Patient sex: M
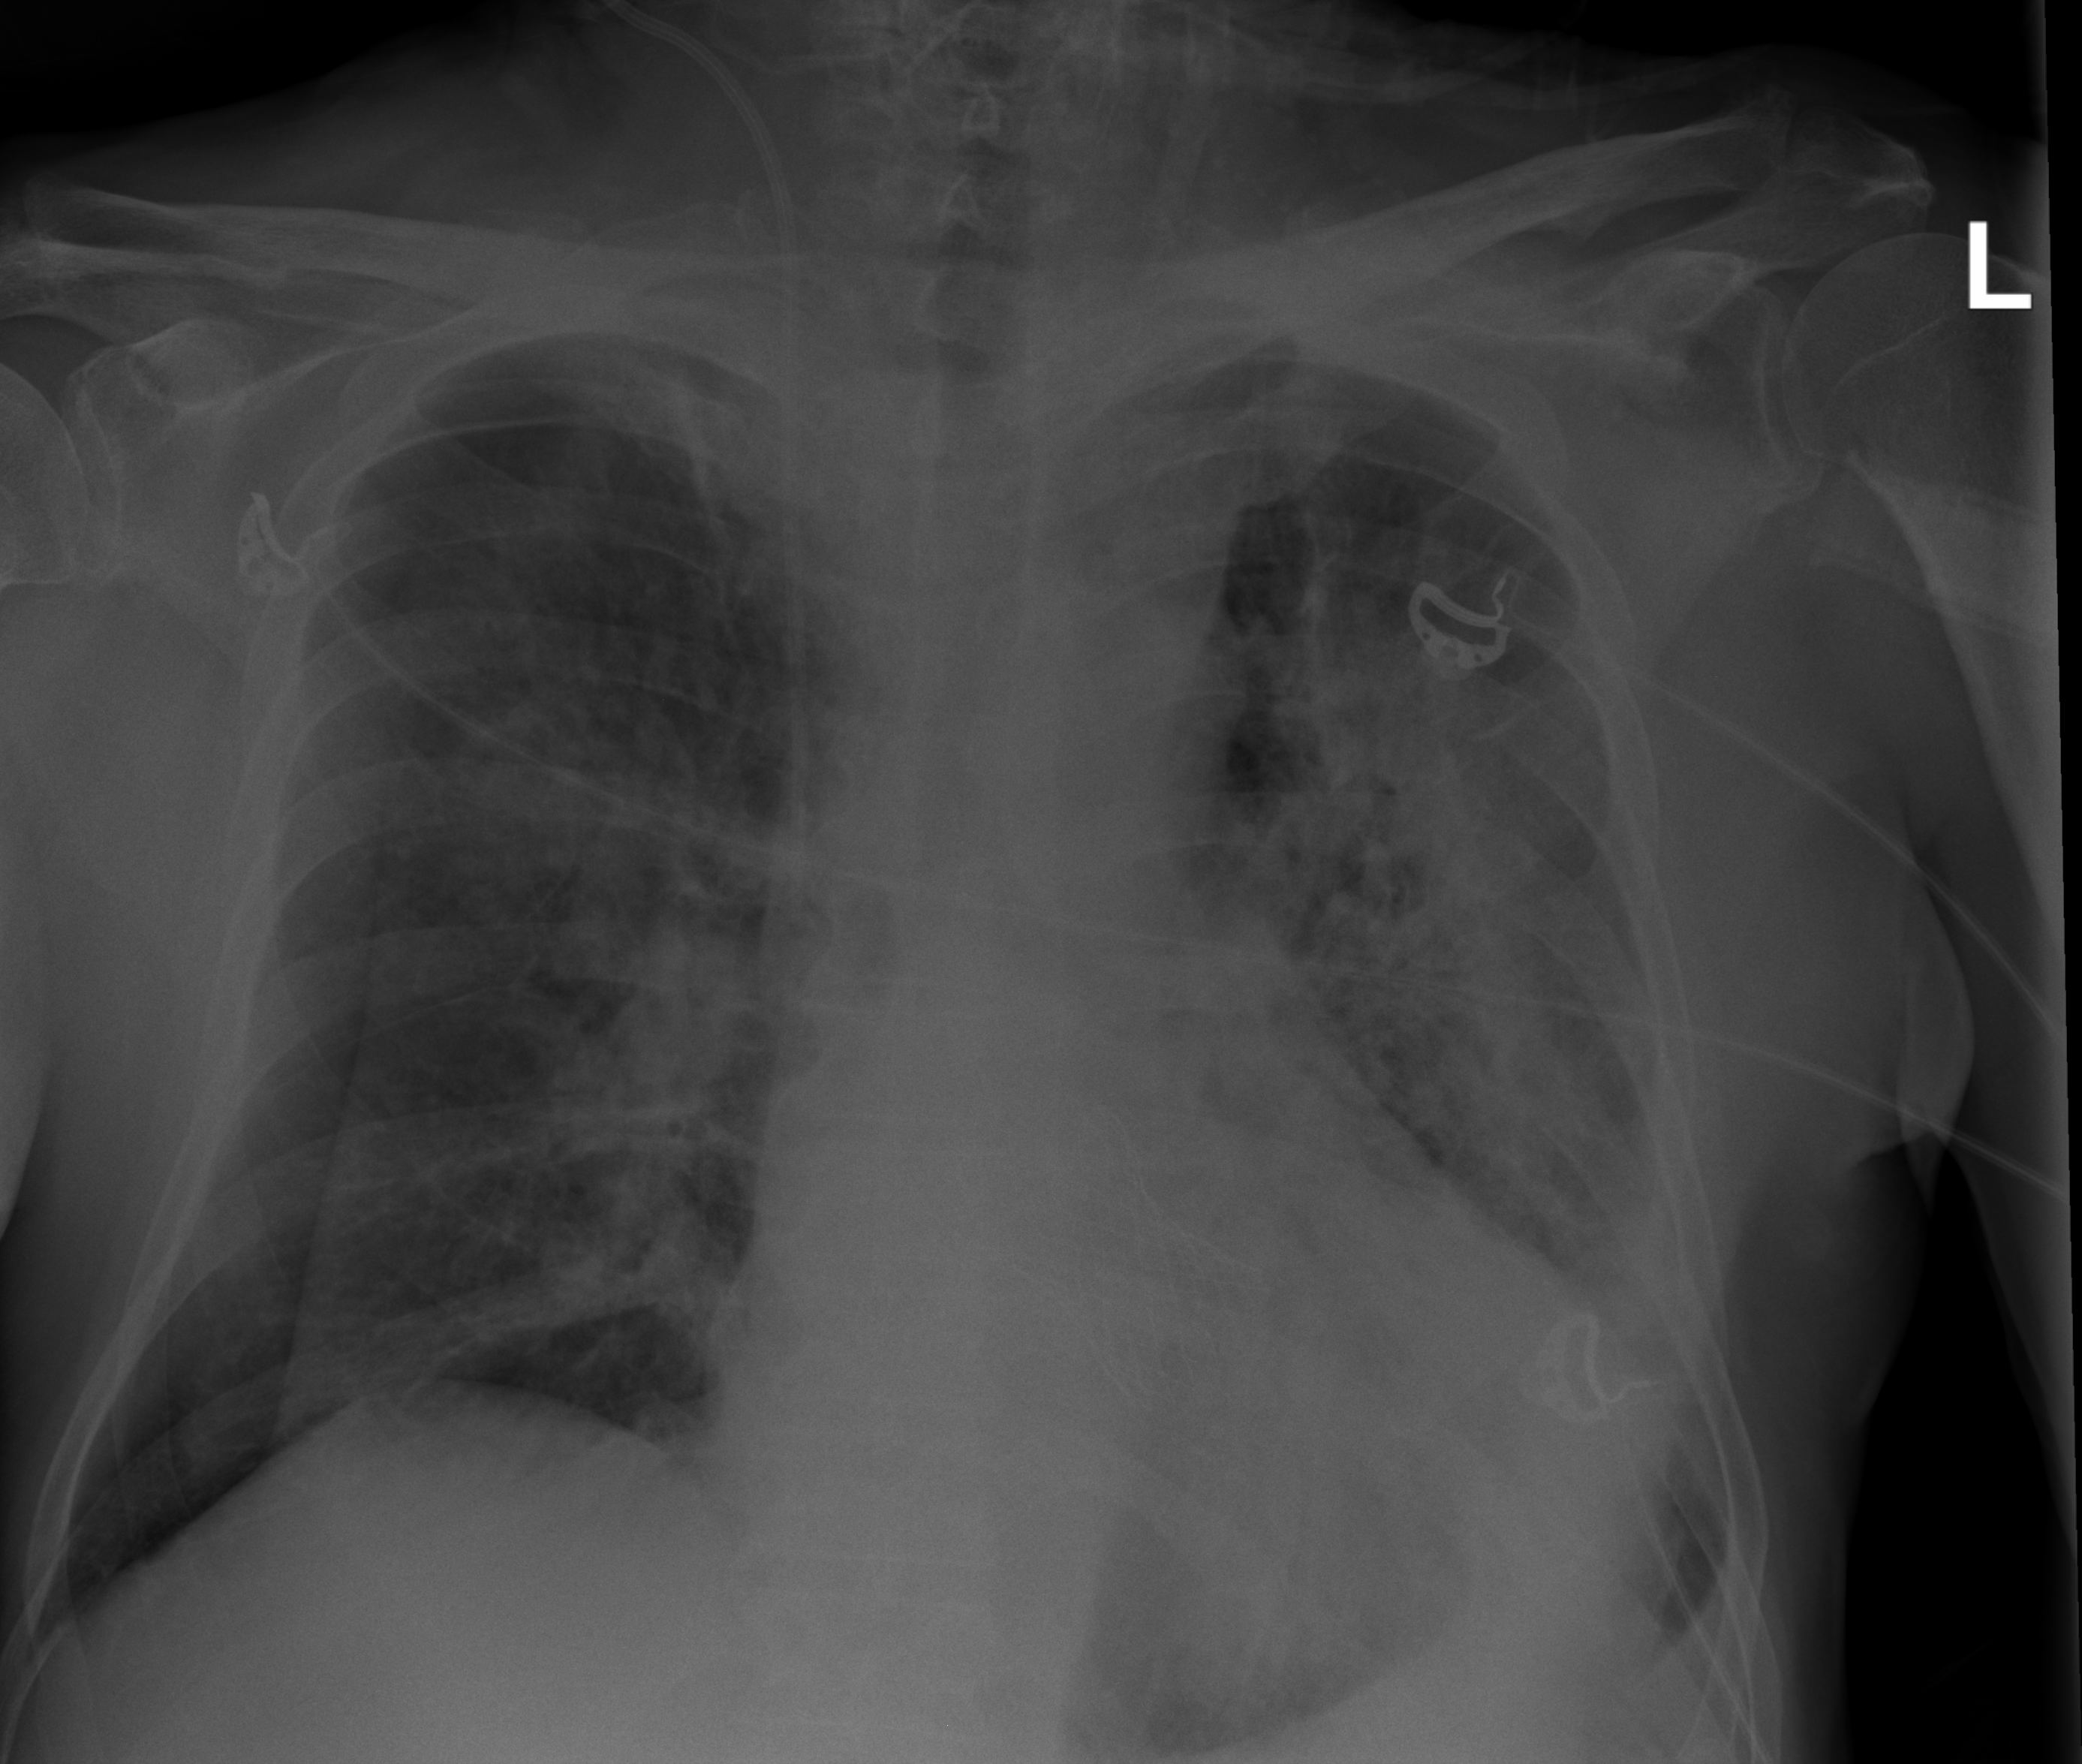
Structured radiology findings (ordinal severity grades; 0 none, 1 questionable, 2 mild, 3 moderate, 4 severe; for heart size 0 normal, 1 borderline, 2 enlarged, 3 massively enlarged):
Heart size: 2
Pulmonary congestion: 2
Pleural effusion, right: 0
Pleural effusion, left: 3
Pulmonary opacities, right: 2
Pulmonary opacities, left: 3
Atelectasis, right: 2
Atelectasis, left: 3